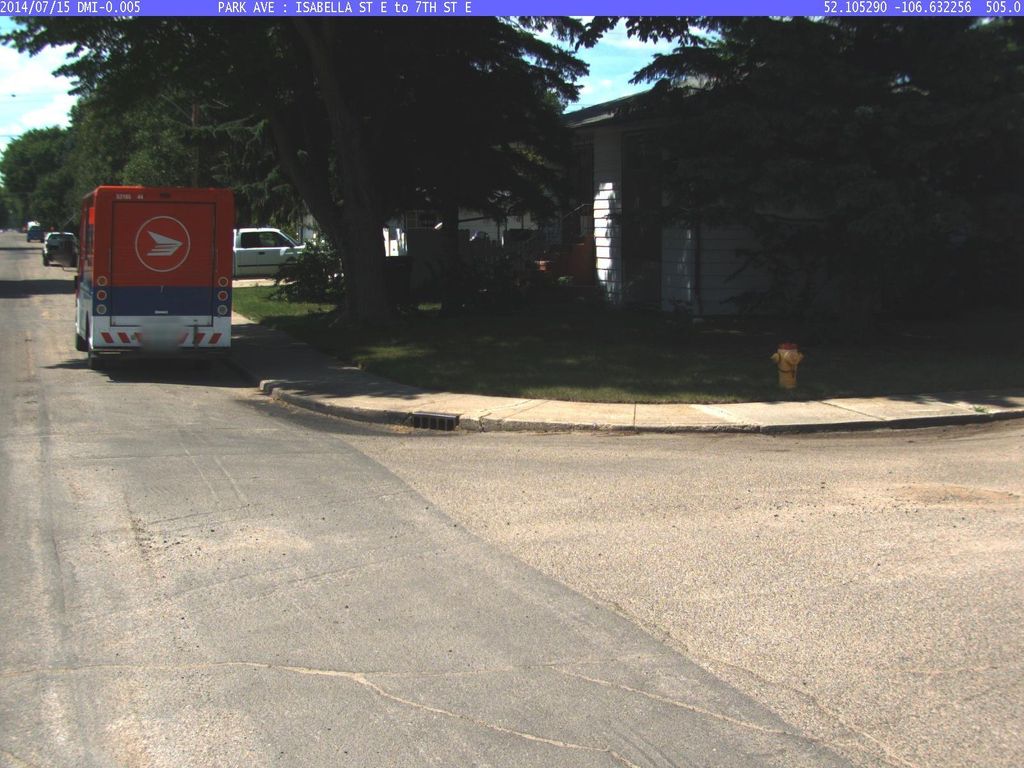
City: saskatoon